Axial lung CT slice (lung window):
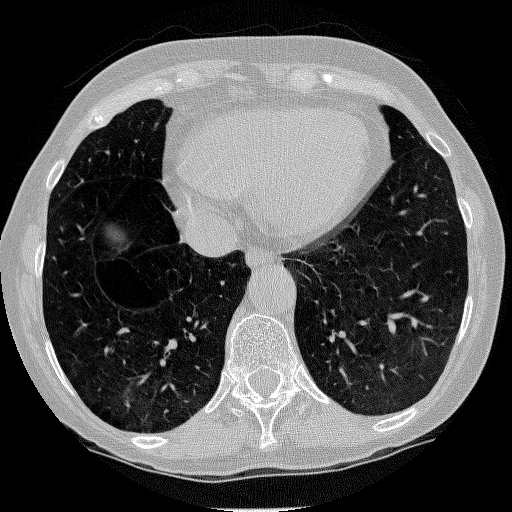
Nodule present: no